Field crop: maize
Growth stage: 1
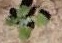
Species: chenopodium